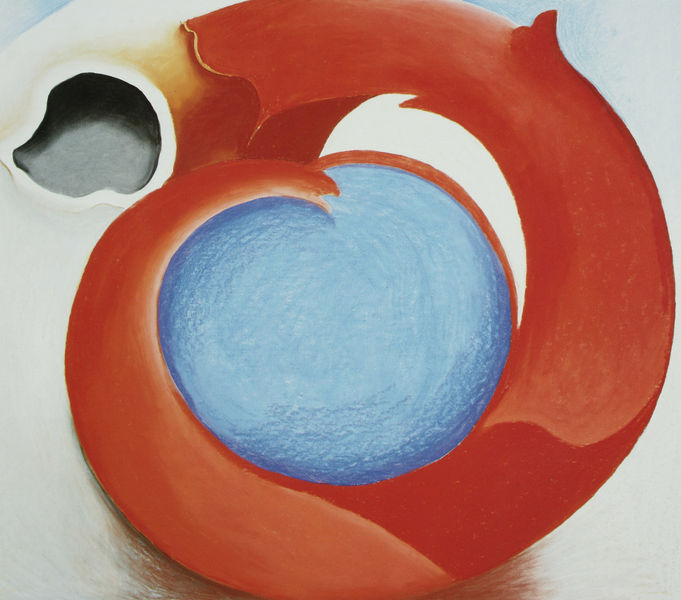
Titel: Goat's Horn with Red
Künstler: Georgia O'Keeffe
Standort: Washington, D.C.
Institution: Hirshhorn Museum and Sculpture Garden
Schlagwörter: blau, feuer, gemälde, schatten, wasser, weiß, see, geschwungen, grau, hintergrund, licht, schwarz, vordergrund, rot, malerei, schale, stein, öl, natur, kreis, rund, schwung, apfel, abstrakt, farben, modern, farbe, formen, strom, streifen, abstraktion, oben, flamme, untergrund, links, wirbel, form, loch, kugel, pinsel, strudel, herz, muschel, schnecke, kreislauf, schneckenhaus, züngeln, spirale, rohr, hohl, nein, buntstift, rocaille, ringel, o'eeffe, abblättern, georgia o'eeffe, giorgia o keeffe, umfasst, firefox